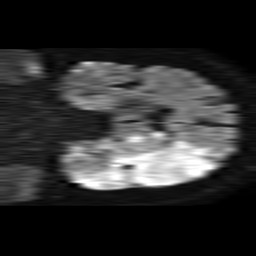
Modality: TRACE
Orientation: coronal
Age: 56
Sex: male
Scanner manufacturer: philips
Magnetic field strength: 1.5 T
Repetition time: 4.6 s
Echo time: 0.08528 s